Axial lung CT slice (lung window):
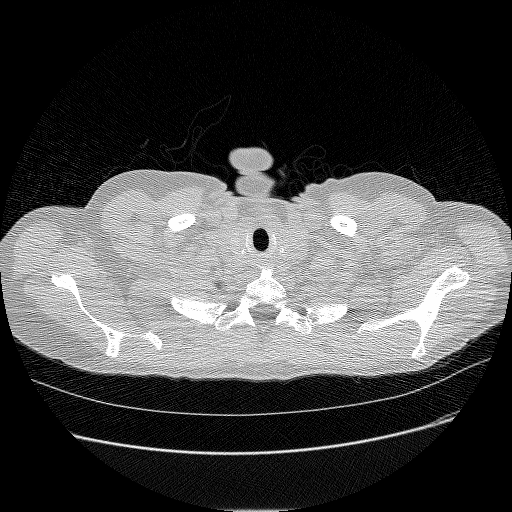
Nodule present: no